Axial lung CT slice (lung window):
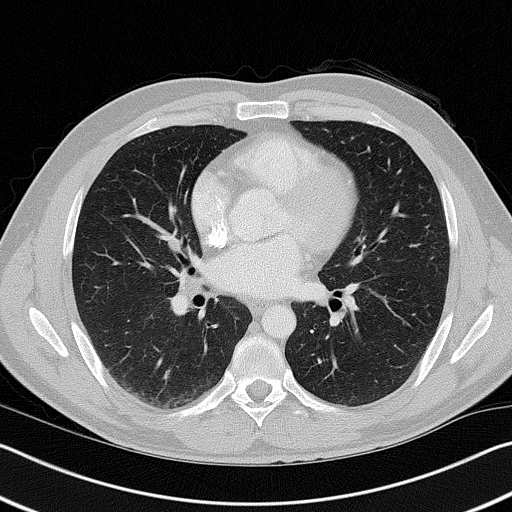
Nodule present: no